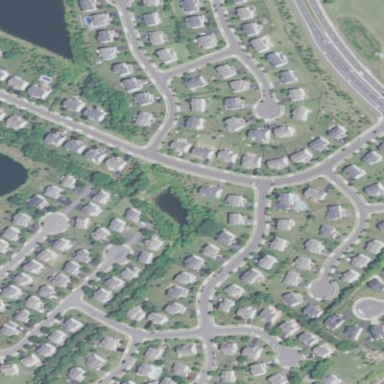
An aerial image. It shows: Residential neighbourhood.